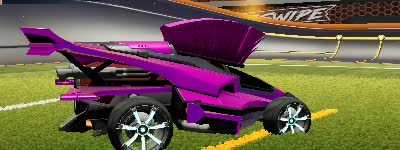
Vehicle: aftershock